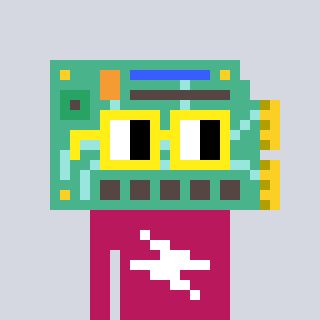
a pixel art character with square yellow glasses, a chipboard-shaped head and a darkpink-colored body on a cool background